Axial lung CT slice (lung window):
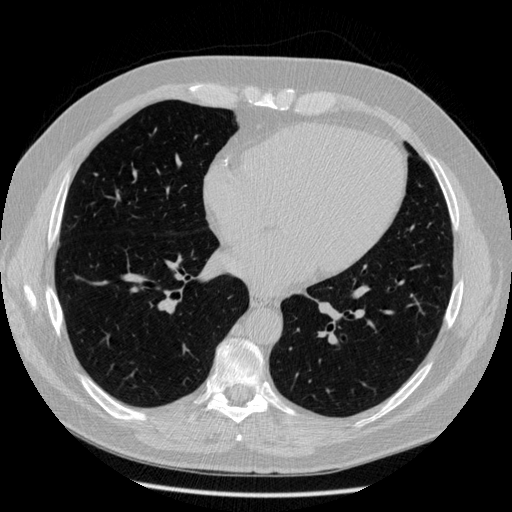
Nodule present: no